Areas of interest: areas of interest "Medical"
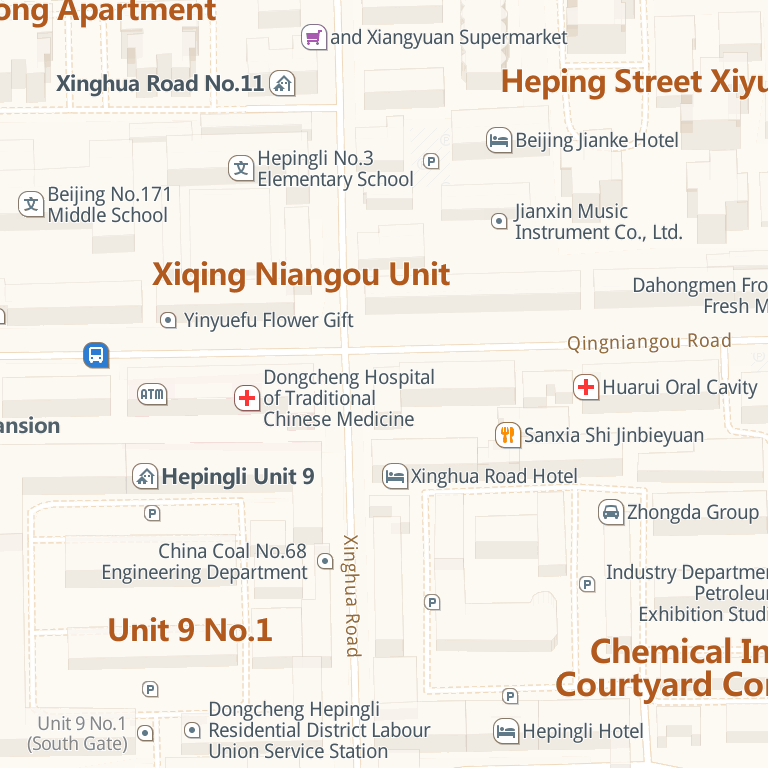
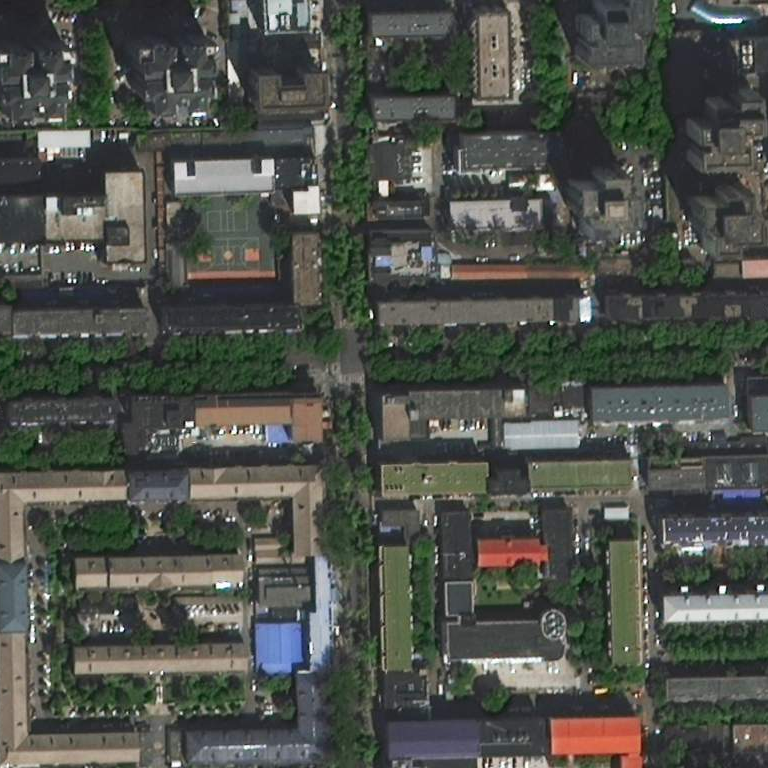